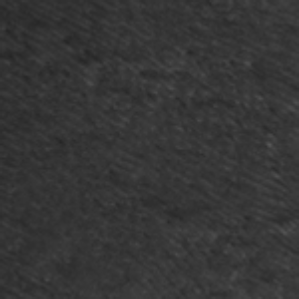
Label: frost